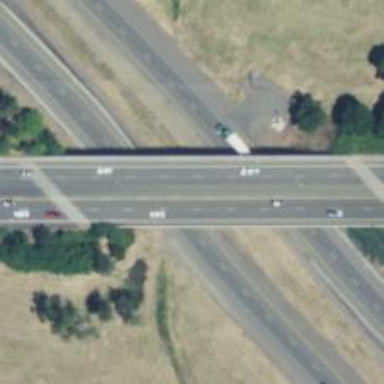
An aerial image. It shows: Secondary road on asphalt bridge.